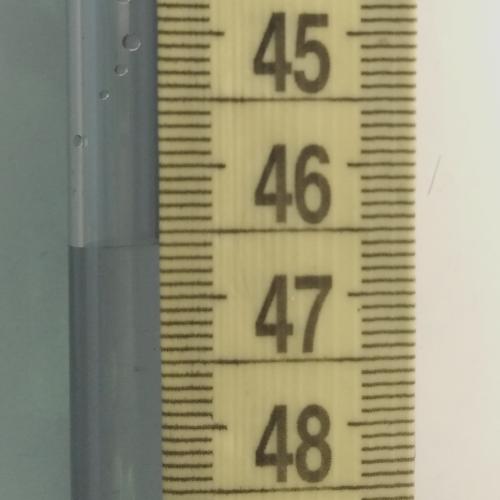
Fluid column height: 46.6 cm